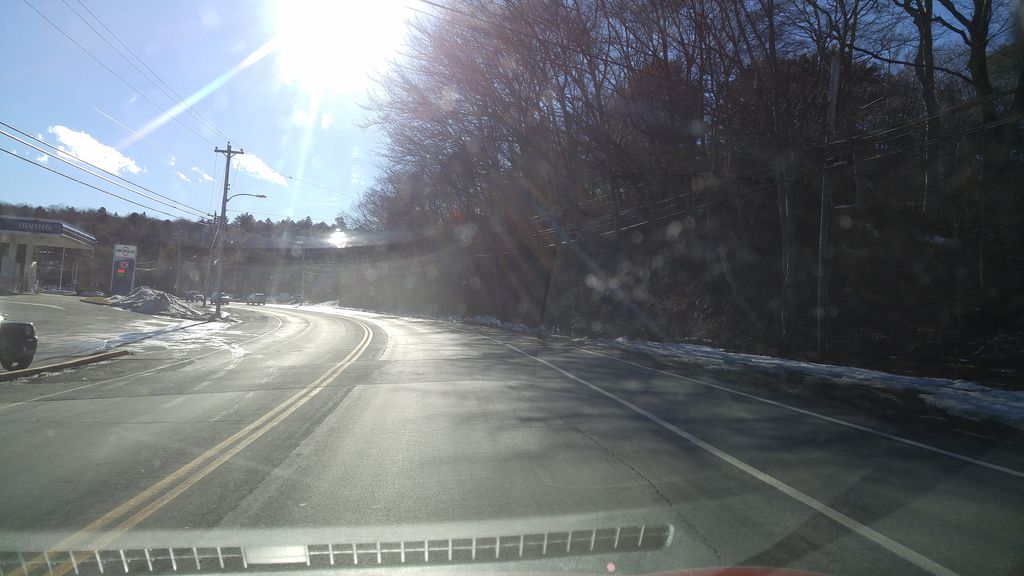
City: halifax